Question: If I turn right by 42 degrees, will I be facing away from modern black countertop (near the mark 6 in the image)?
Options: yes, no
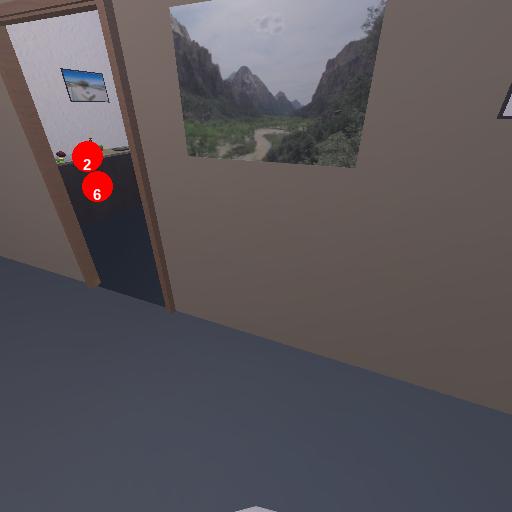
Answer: yes